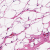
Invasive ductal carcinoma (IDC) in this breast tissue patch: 0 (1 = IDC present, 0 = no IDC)